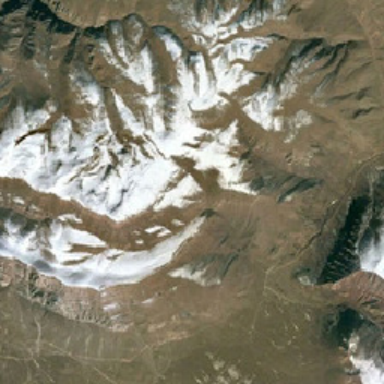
Some white snow covers part of the khaki mountain .